Aerial crown-view tile of a tropical tree (Barro Colorado Island, Panama), acquired 20250915:
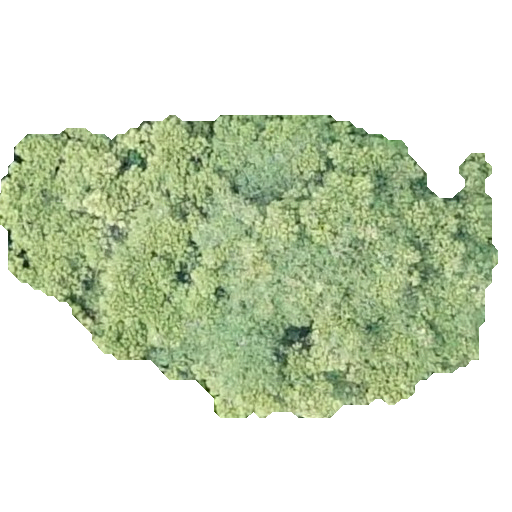
Species: Sterculia apetala
GBIF accepted scientific name: Sterculia apetala
Crown area: 164.324 m²